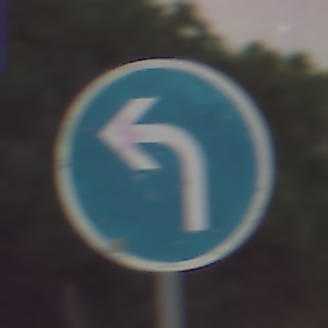
Verkehrszeichen: VorgeschriebeneFahrtrichtungLinks
Umgebung: Outdoor, Suburban
Tageszeit: Night
Wetter: Clear
Licht: Artificial
Jahreszeit: NotSpecified
Kontrast: MediumContrast